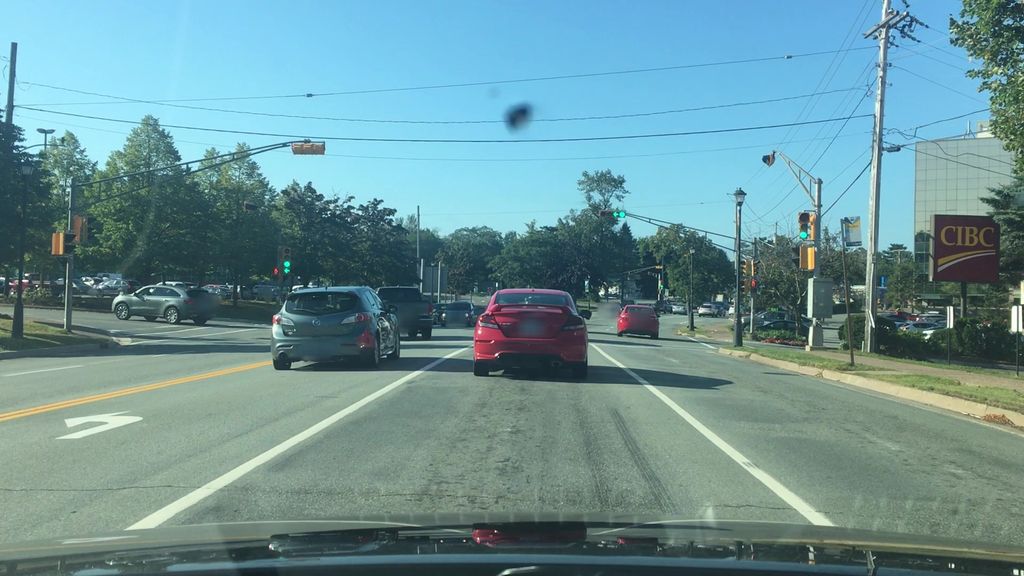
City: halifax